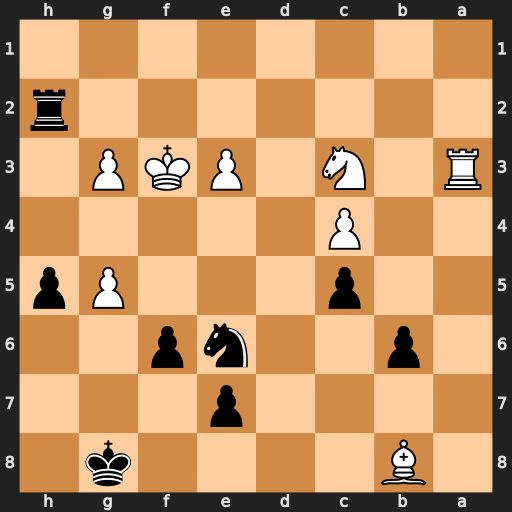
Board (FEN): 1B4k1/4p3/1p2np2/2p3Pp/2P5/R1N1PKP1/7r/8
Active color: b
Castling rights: -
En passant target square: -
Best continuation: Nxg5+ Kf4 Rf2#